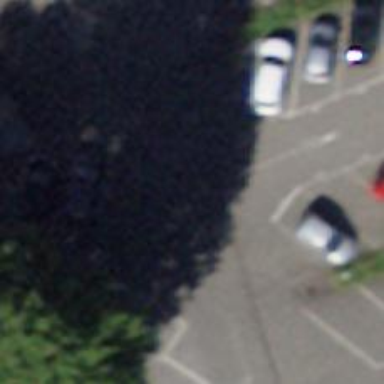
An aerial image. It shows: Parking aisle designated as service road.